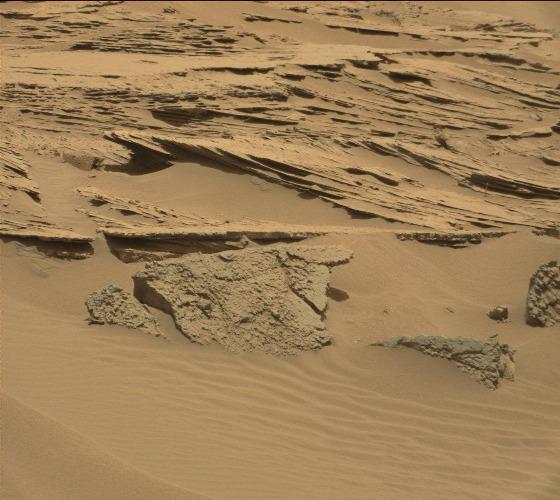
Terrain classes present: Bedrock, Gravel / Sand / Soil, Rock